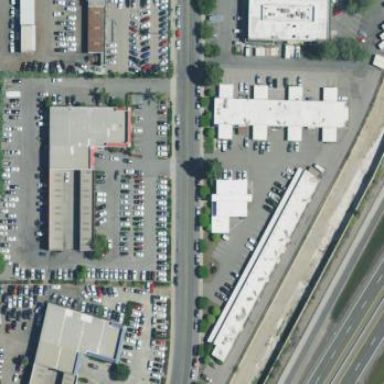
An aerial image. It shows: Retail area specializing in car sales.